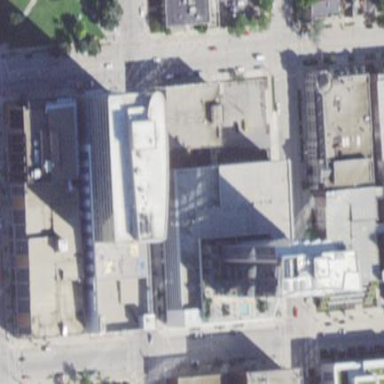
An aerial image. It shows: Part of building is shown in the image.